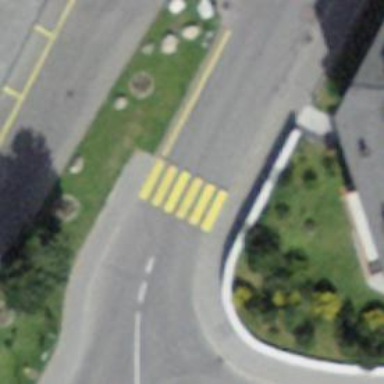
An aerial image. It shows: Marked road crossing.